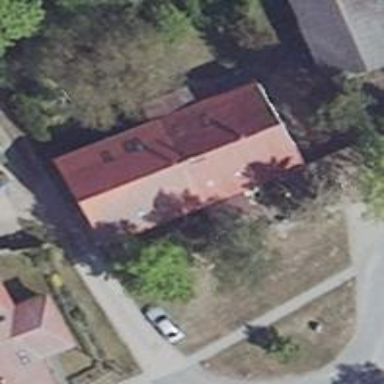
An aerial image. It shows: Semidetached house.